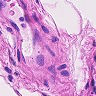
Metastatic tissue present: no